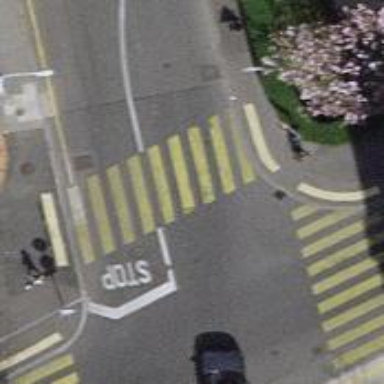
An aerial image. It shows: Kerb barrier.